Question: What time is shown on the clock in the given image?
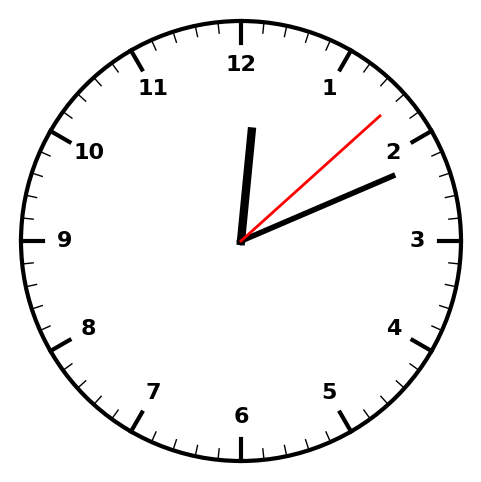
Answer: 12:11:08